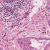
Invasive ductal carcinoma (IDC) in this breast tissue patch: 0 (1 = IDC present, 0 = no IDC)